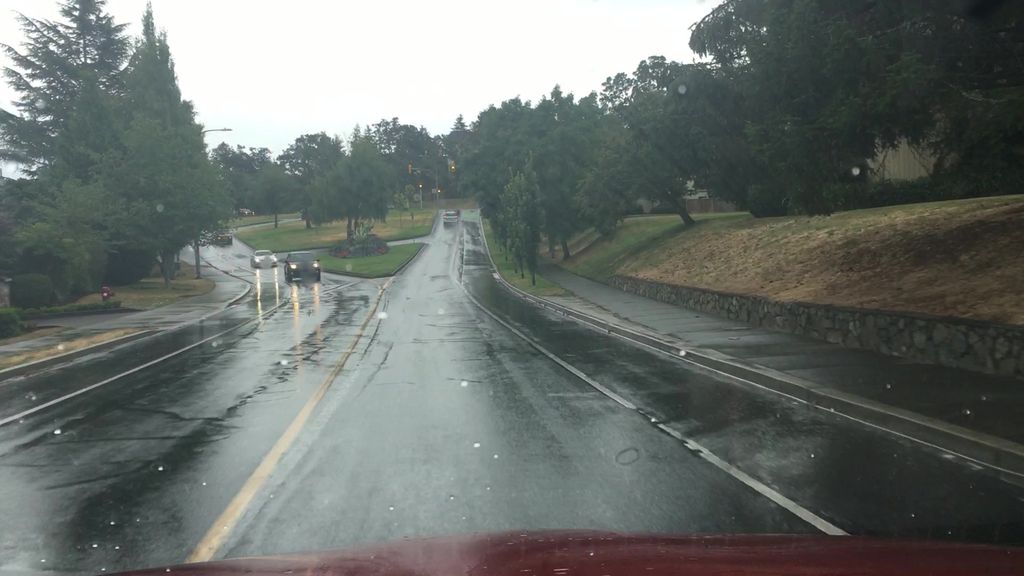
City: victoria